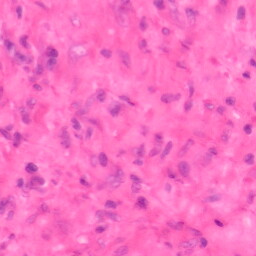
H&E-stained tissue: Colon